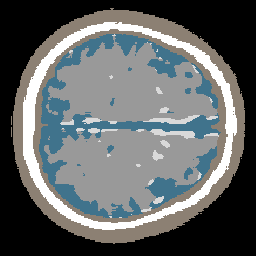
Label: no_lesion